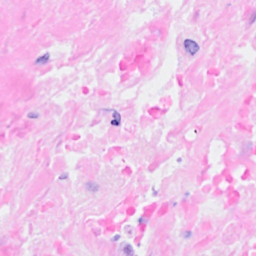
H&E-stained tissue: Breast